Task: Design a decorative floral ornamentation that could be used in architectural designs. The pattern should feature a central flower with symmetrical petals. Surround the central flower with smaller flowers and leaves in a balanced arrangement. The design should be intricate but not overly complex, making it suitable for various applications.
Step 318:
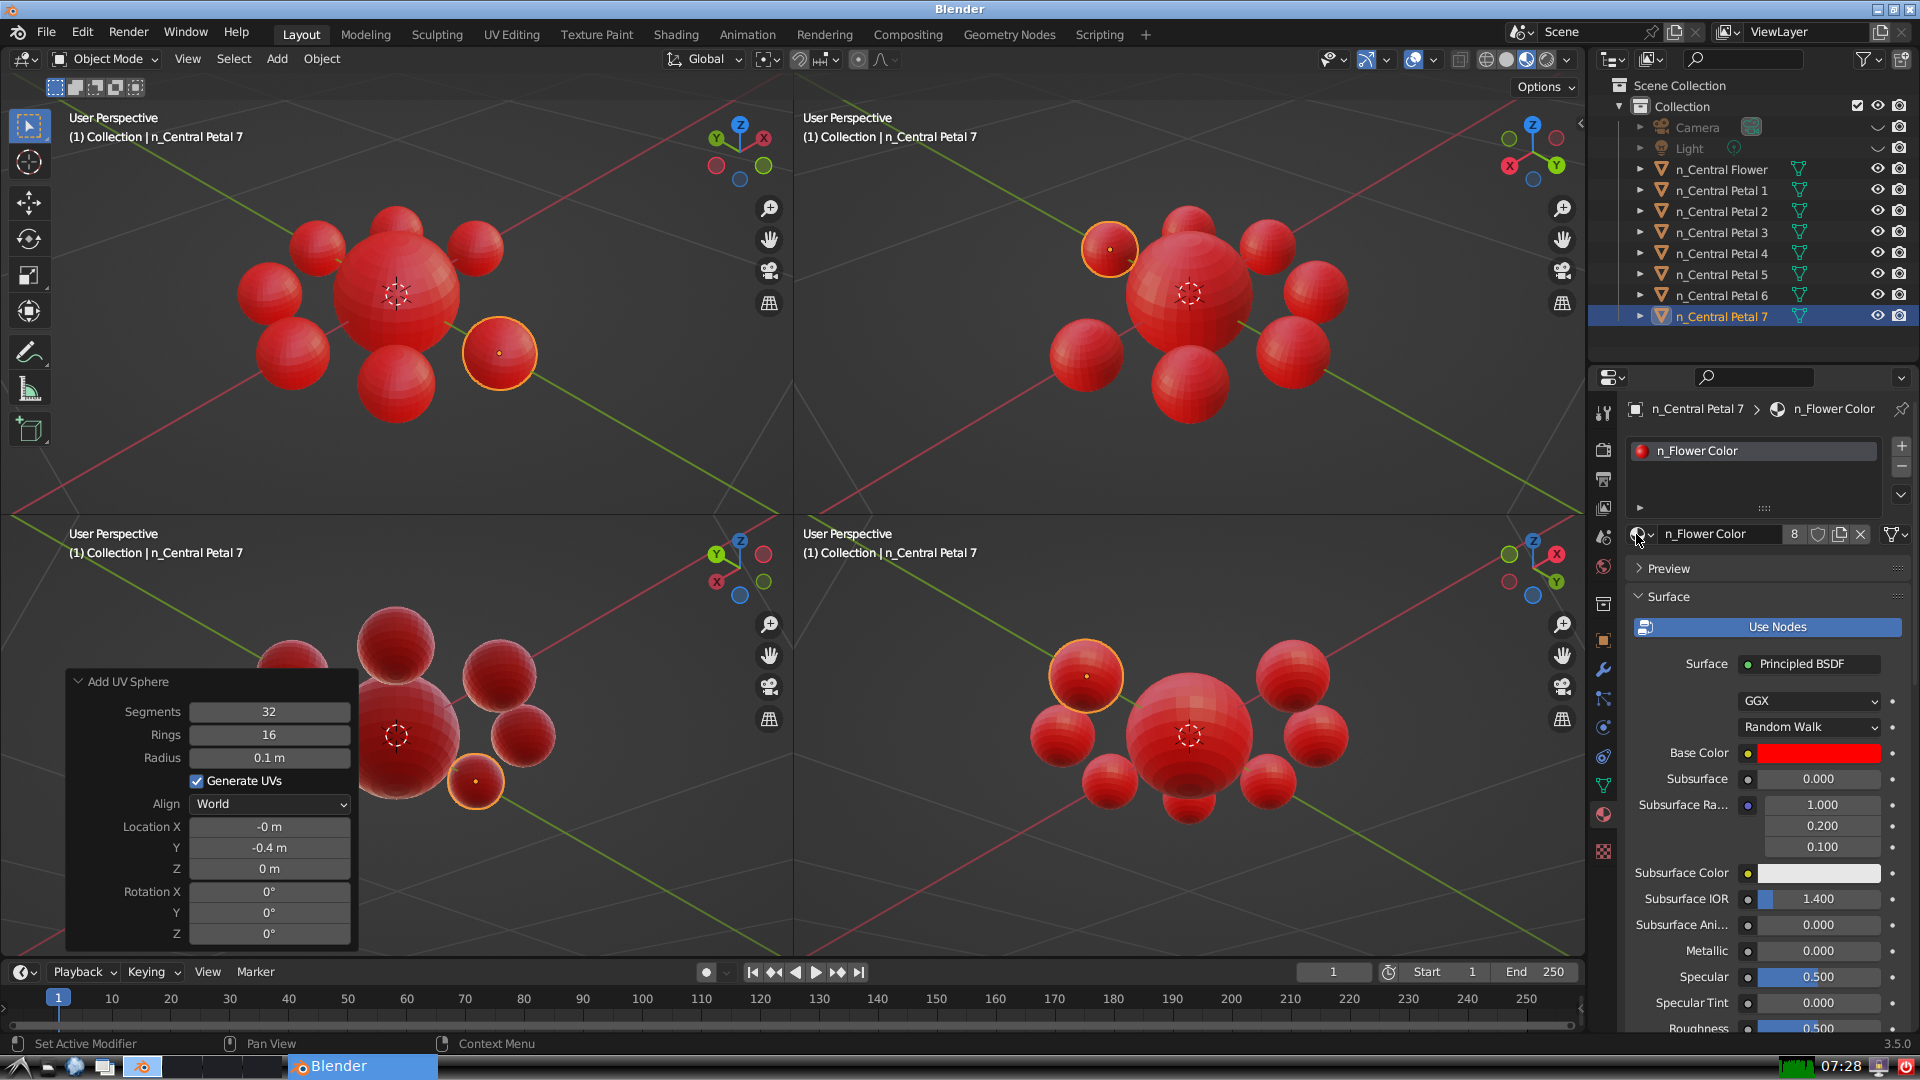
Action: {"mouse_move": [278, 58]}